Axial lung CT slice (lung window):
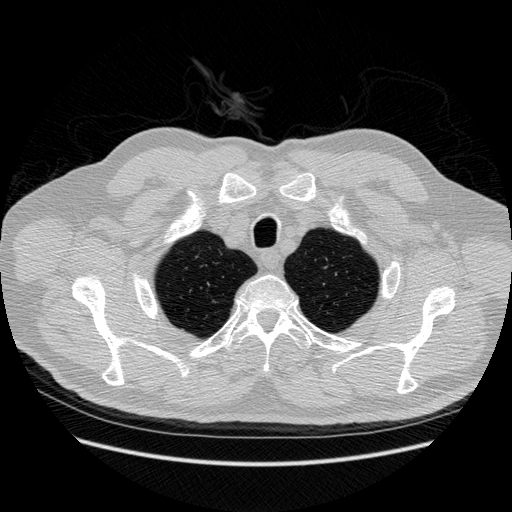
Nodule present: no